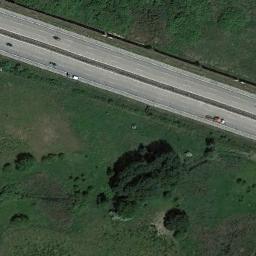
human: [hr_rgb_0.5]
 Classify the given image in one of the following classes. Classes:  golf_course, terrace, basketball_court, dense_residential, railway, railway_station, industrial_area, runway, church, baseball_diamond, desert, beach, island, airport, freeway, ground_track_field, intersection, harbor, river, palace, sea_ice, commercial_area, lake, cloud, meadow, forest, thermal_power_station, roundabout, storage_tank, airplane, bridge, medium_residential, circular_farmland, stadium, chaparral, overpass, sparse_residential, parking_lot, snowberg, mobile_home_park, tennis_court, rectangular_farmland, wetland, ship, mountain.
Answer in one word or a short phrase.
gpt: freeway